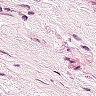
Metastatic tissue present: no